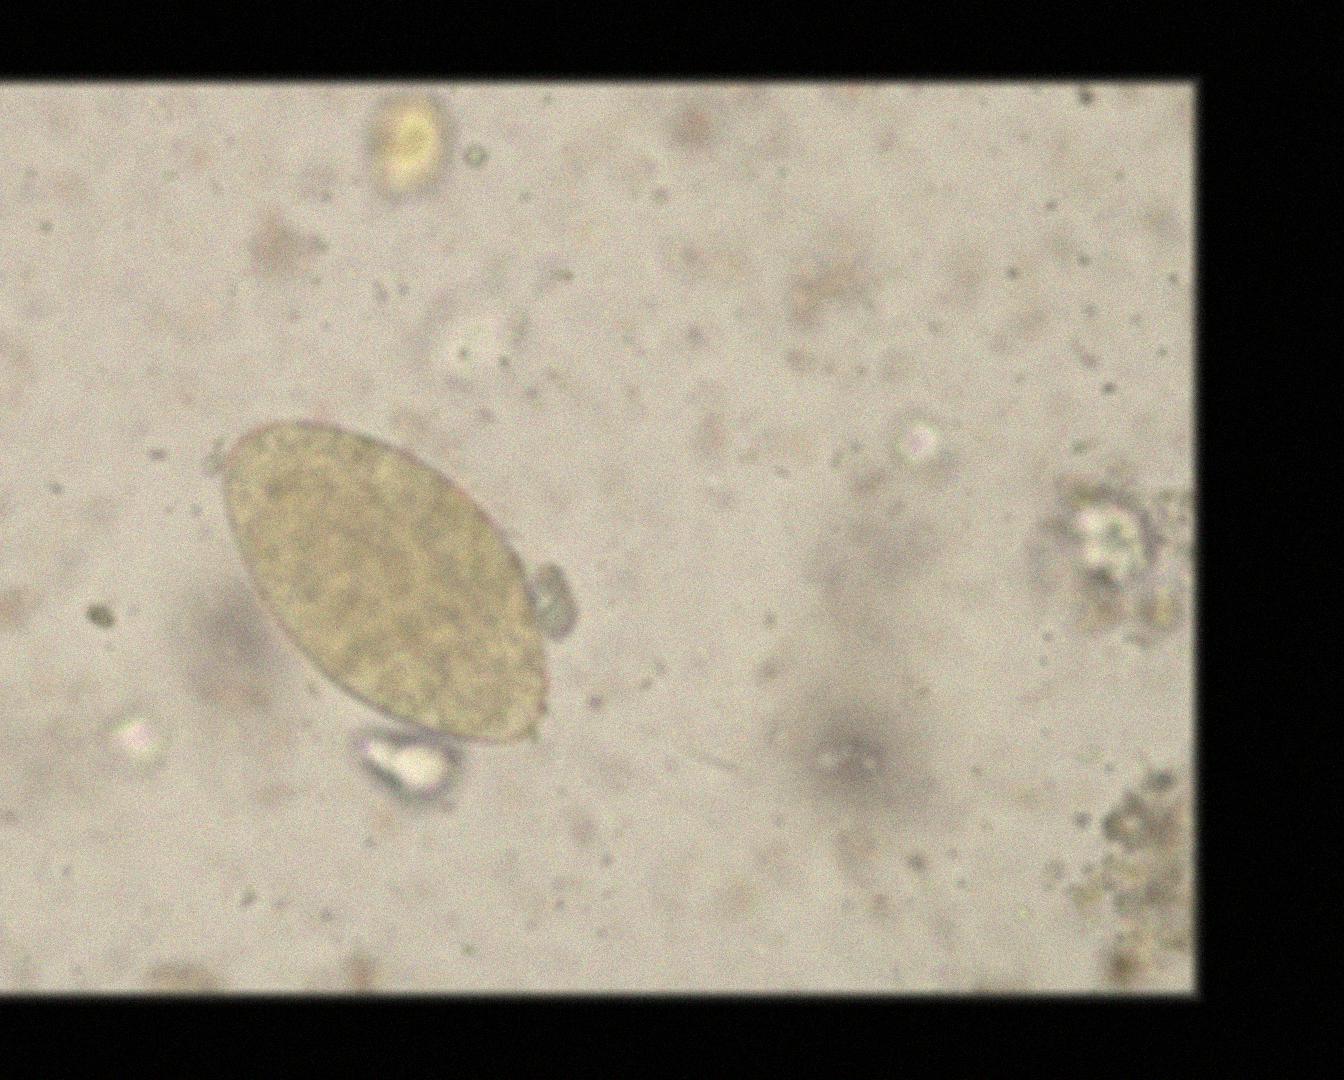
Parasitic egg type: Fasciolopsis buski